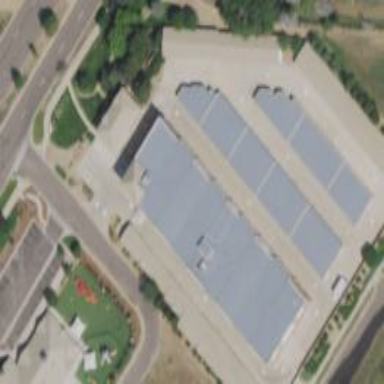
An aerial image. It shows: Storage rental shop.